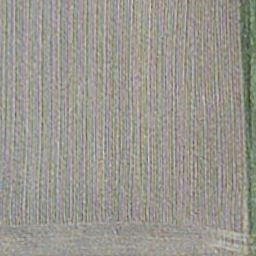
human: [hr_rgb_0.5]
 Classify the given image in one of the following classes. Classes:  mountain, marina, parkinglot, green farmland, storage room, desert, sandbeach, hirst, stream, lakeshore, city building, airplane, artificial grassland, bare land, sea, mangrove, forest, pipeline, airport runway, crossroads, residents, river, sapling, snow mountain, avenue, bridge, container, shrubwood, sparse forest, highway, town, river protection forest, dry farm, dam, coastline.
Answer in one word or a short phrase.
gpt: dry farm